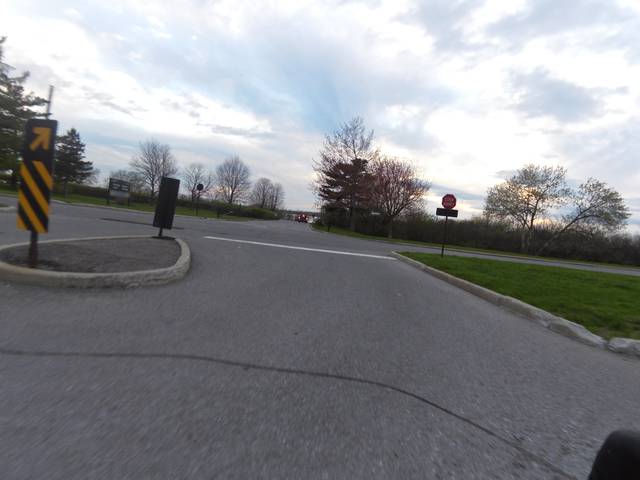
Region: Canada
Coordinates: 45.397, -75.761